Group 1:
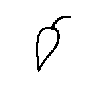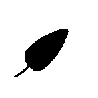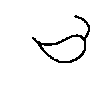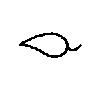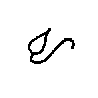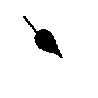
Group 2:
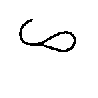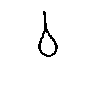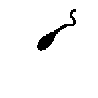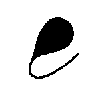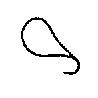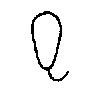
Rule separating the two groups: A tail grows from the obtuse end vs. a tail grows from the acute end.
Concepts: decreasing, imagined_entity, imagined_line_or_curve, increasing, larger, becoming, size_increase_decrease, smaller, becoming, tracing_line_or_curve
Author: Mikhail M. Bongard
Reference: M. M. Bongard, Pattern Recognition, Spartan Books, 1970, p. 238.